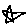
Label: star